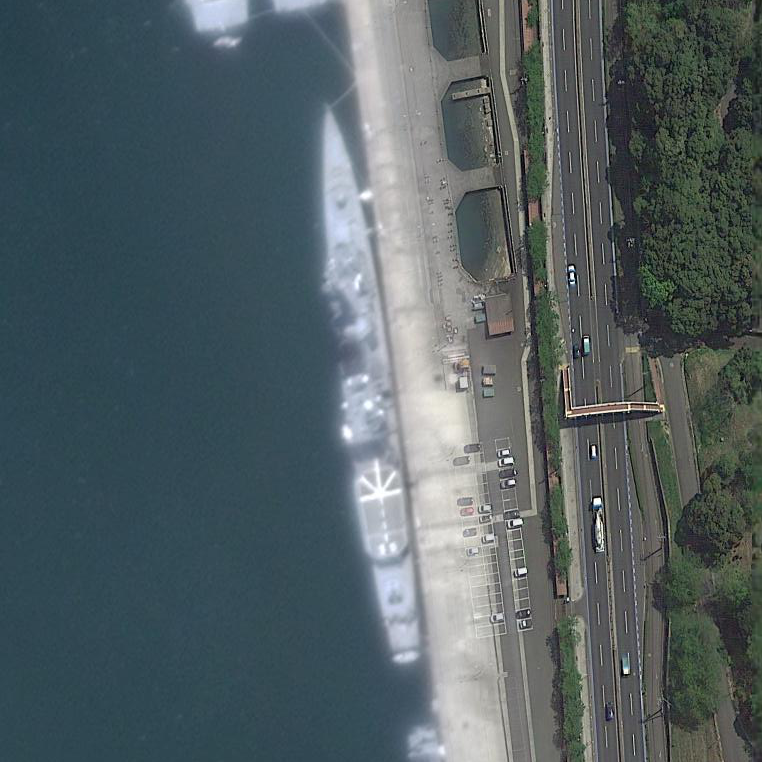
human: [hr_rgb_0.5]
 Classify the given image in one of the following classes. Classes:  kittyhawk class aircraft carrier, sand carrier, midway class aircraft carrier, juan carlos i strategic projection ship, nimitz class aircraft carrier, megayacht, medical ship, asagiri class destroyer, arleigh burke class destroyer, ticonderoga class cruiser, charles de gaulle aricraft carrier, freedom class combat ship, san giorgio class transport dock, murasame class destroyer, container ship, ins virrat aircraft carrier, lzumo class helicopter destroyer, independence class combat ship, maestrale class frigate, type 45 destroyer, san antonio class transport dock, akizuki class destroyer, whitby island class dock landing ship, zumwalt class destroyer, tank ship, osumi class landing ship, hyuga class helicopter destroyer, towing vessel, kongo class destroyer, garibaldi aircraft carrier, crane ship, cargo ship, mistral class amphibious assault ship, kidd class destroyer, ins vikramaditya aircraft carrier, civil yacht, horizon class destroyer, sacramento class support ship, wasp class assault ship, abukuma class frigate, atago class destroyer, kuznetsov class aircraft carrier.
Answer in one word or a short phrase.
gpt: Abukuma class frigate